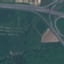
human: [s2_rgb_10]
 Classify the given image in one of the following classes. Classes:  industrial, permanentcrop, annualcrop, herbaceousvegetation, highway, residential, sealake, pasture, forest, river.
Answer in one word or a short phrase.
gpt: Highway